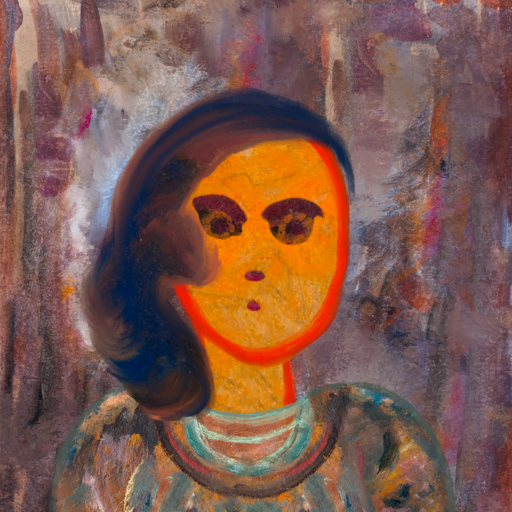
Background: Hypocrite, Head And Neck Front: Sisters, Face Front: Doll, Bust: Boggyland, Hair Front: Mother_And_Son_Son, Head Accessory: Blank, Second Necklace: Blank, Necklace: Blank, Baby: Blank